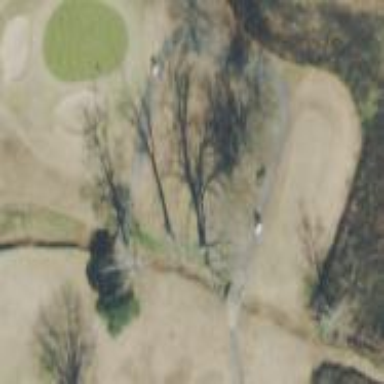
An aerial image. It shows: Scenic golf fairway.